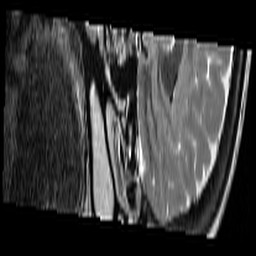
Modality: T2w
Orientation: sagittal
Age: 32
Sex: female
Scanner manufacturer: siemens
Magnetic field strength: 3 T
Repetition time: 7 s
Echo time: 0.085 s